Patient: sex F, age 40
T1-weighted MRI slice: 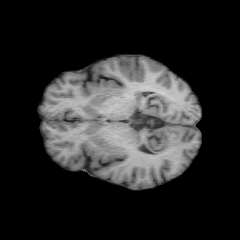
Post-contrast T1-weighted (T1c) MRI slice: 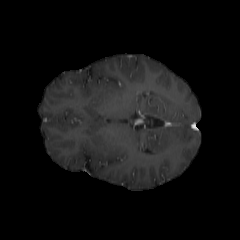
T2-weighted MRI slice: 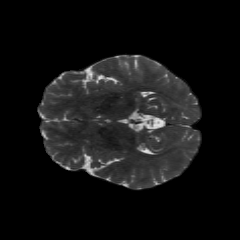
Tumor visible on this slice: no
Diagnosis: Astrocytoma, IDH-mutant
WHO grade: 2